Aerial crown-view tile of a tropical tree (Barro Colorado Island, Panama), acquired 20241014:
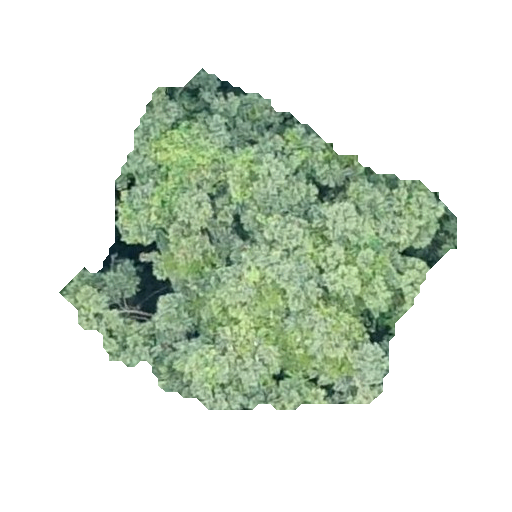
Species: Luehea seemannii
GBIF accepted scientific name: Luehea seemannii
Crown area: 131.742 m²